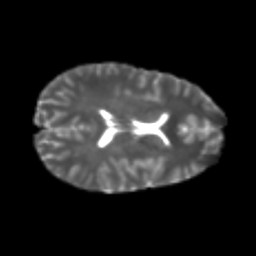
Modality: T2w
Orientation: axial
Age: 25
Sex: female
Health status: healthy
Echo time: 0.074 s